Field crop: maize
Growth stage: 1
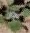
Species: chenopodium